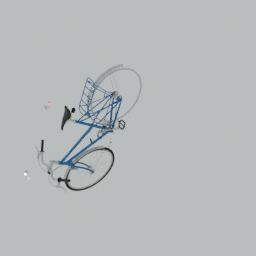
Label: mechanical